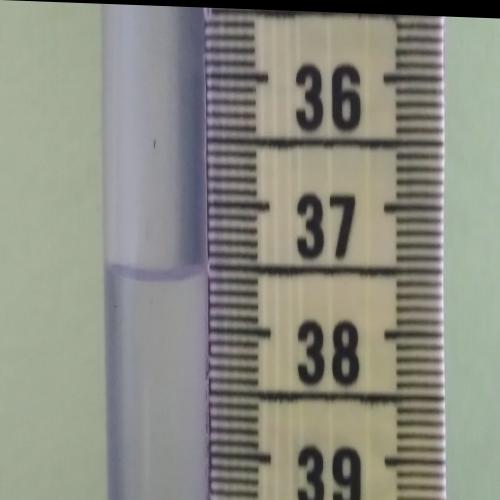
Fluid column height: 37.6 cm